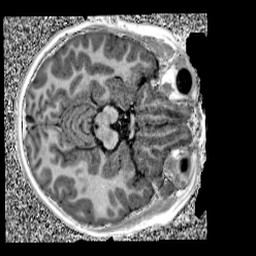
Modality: UNIT1
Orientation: axial
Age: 8
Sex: male
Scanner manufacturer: siemens
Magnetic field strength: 3 T
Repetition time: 4 s
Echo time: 0.00299 s